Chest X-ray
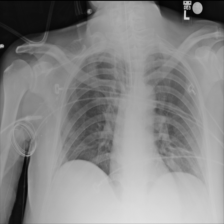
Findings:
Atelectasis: positive
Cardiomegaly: negative
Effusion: negative
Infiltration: positive
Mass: negative
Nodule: negative
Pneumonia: negative
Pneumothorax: negative
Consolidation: negative
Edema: negative
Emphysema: negative
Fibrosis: negative
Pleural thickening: negative
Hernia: negative